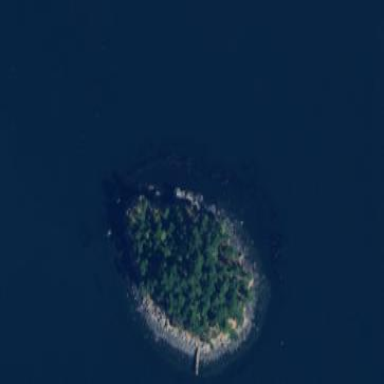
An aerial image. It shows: Islet located along the natural coastline.